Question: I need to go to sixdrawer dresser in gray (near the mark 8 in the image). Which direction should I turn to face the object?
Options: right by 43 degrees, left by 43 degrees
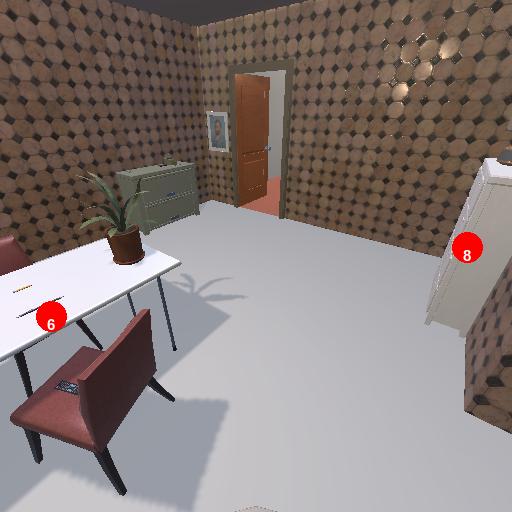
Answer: right by 43 degrees